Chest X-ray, PA view. Patient: 52 years old, sex F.
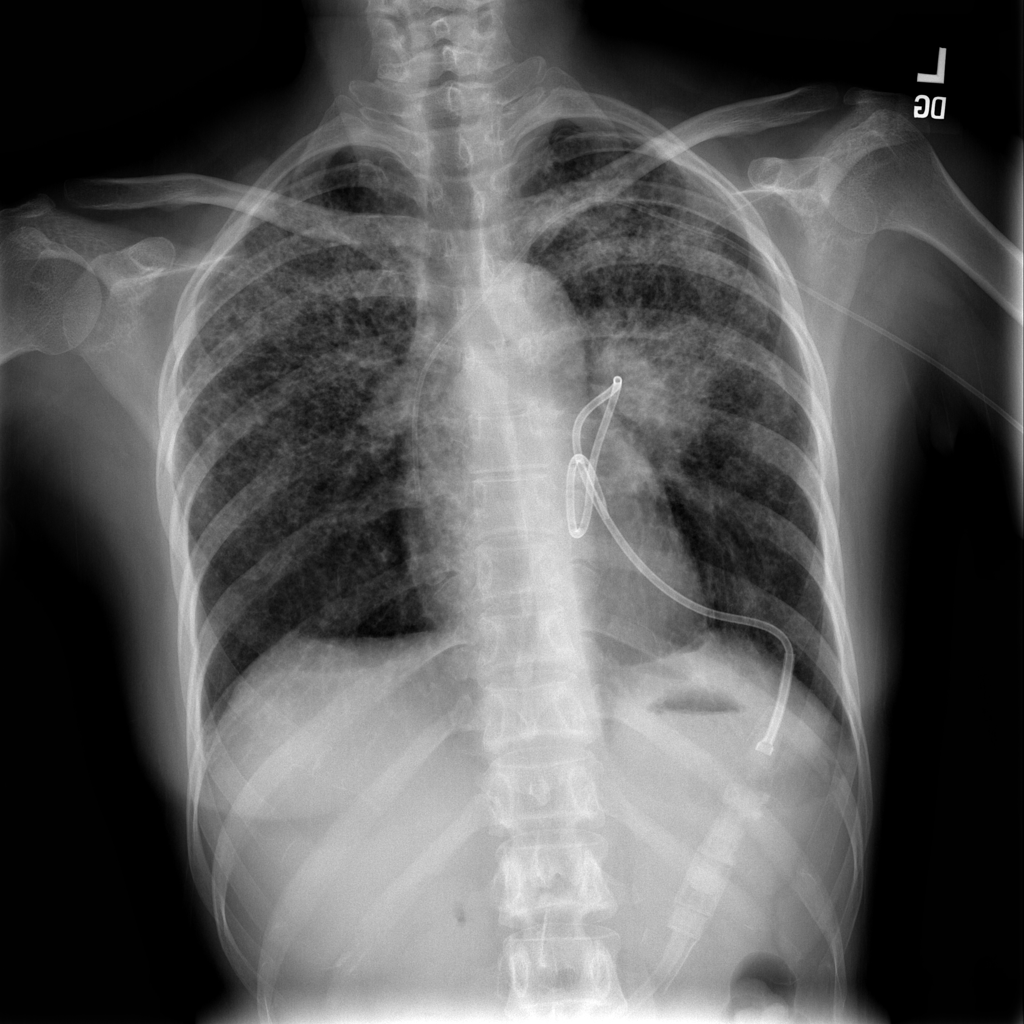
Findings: Pneumothorax